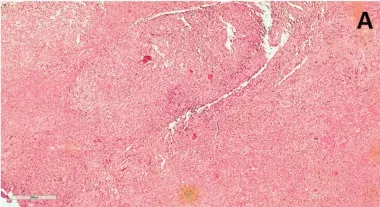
Histological examination of the lower right eyelid incisional biopsy. (A) Dense lymphohistiocytic infiltrate extending throughout the biopsy (hematoxylin and eosin staining, original magnification 20x).
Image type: pathology (h&e)